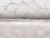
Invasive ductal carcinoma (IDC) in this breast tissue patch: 0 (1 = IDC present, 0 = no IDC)